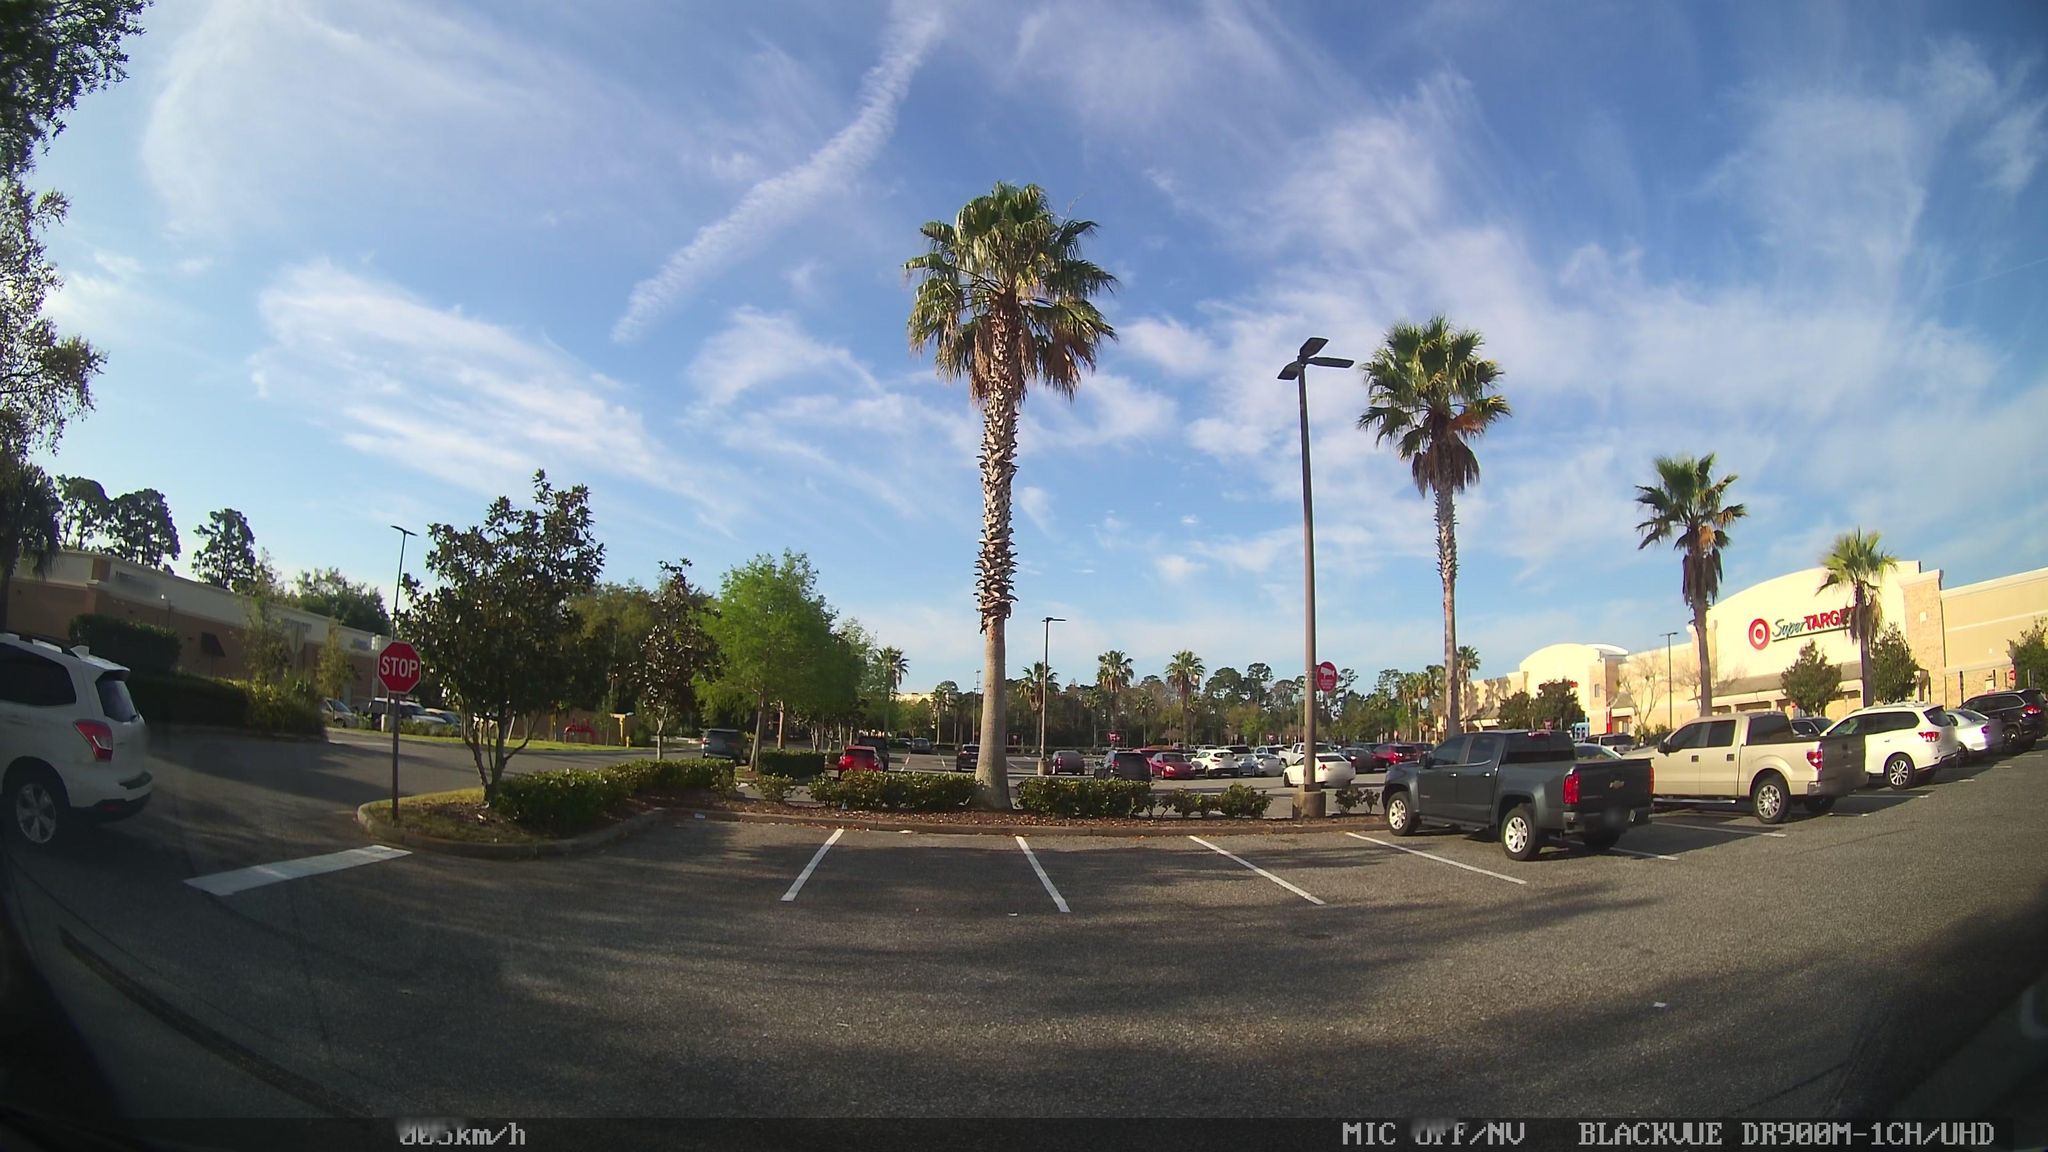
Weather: clear
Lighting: day
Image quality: good
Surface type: driving surface
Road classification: service
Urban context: low density rural
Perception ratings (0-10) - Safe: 5.54, Lively: 8.1, Beautiful: 8.5, Boring: 3.56, Depressing: 3.76, Wealthy: 7.89